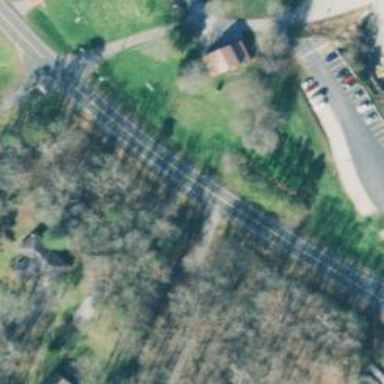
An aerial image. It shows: Secondary road.